Question: I'm having a bit of trouble writing an sql for this scenario.
For example given a table (this is just to simplify and mask the actual data...), ContactInfo, it has 2 columns Address and Phone. I would like to write an sql that will confirm that given an address, the phone will always be the same for that address (hence 'synchronized') and if they are not, flag it:

So in this example if person Abc and Def have same address, their phone should be same as well (ie only one landline phone number in a resident) and that person Klm should be flagged as he lives in same unit but has different phone.
***The table is denormalized but that's how it is, normalizing is not an option...
This is for Sybase 12.5 ASE.
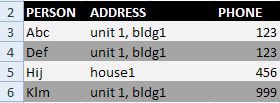
Answer: Well,
You could try this
'''
SELECT a.*, b.*
FROM ContactInfo a
INNER JOIN ContactInfo b on a.address = b.address
WHERE a.phone != b.phone
'''
Some SQL's prefer '<>' to '!='
This will get you any records that match address but don't match phone number. So it will show Abc & KLM and DEF and Klm (but not Abc & Def).
You can't tell which is here - perhaps Klm is the correct phone number and both abc and def have moved on. Or maybe Klm has a mobile phone.